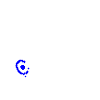
Particle: kaon